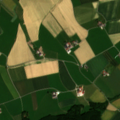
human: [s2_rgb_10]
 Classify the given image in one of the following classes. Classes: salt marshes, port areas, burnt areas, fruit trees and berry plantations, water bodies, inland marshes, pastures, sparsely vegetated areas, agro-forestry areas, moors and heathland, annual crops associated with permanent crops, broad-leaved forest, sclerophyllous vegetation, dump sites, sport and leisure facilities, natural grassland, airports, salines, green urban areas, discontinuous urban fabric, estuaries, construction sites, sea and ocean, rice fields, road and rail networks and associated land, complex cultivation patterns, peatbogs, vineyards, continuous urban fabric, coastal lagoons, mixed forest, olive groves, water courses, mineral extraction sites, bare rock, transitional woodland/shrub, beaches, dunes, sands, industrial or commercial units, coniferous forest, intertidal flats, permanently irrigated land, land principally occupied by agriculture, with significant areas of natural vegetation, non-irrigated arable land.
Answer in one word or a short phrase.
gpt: non-irrigated arable land, pastures, coniferous forest